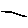
Label: line